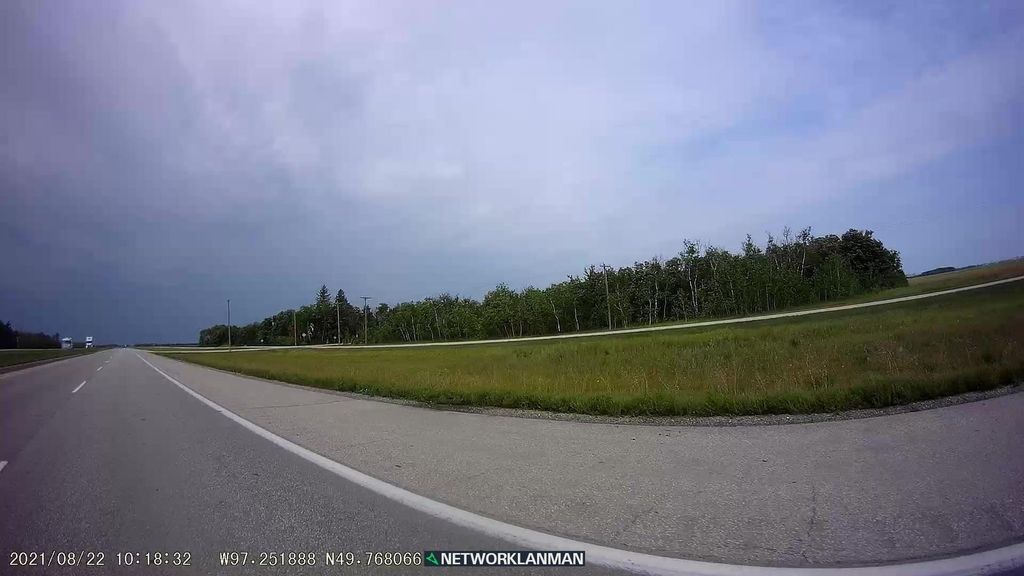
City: winnipeg